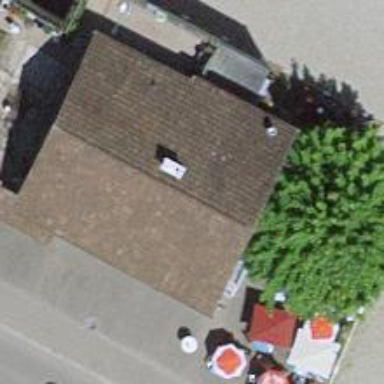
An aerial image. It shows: Restaurant.